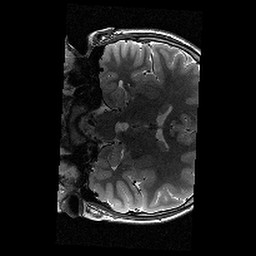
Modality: T2w
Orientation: coronal
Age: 11
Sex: female
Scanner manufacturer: siemens
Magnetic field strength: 3 T
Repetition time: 9.23 s
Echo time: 0.067 s